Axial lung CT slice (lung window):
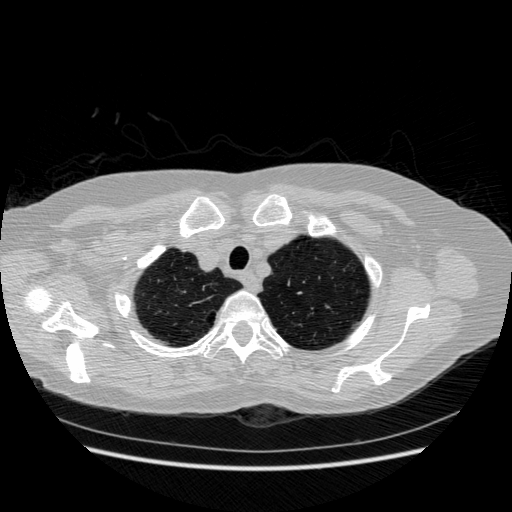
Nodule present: no